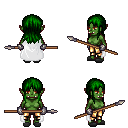
a pixel art fantasy rpg character, female body template, orc, green skin, white cape, gold greaves, green unkempt hairstyle, metal gloves, gray slippers, spear, four views (front, back, left, right), 2x2 character sprite sheet, small pixel art, hard edges, no anti-aliasing